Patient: sex M, age 74
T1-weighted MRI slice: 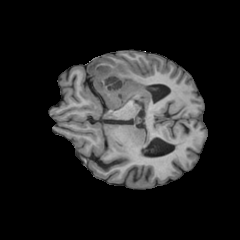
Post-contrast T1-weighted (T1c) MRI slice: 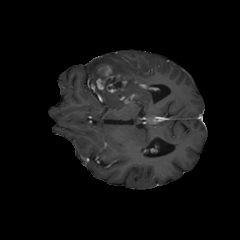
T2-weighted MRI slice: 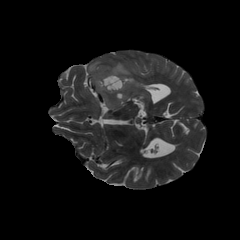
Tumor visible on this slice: yes
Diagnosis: Glioblastoma, IDH-wildtype
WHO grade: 4